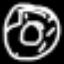
Label: donut